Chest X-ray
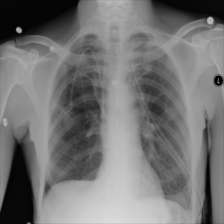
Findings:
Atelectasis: negative
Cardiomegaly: negative
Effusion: negative
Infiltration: positive
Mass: negative
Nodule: negative
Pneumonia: negative
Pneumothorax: positive
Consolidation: negative
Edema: negative
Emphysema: negative
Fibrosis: negative
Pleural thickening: negative
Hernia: negative